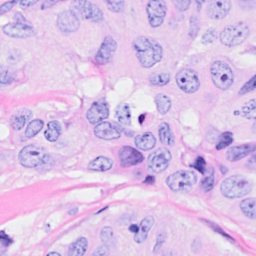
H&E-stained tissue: Breast